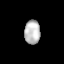
Tissue: lung
Cell type: Endothelial cells
Senescence score: 0.1853
Nuclear area (px): 365
Mean DAPI intensity: 191.797